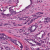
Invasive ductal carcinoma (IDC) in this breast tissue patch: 1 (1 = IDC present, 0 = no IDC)